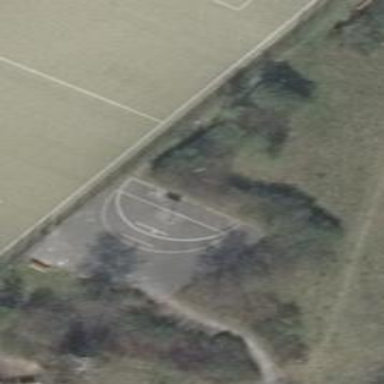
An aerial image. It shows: Basketball court on leisure land pitch.